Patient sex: M
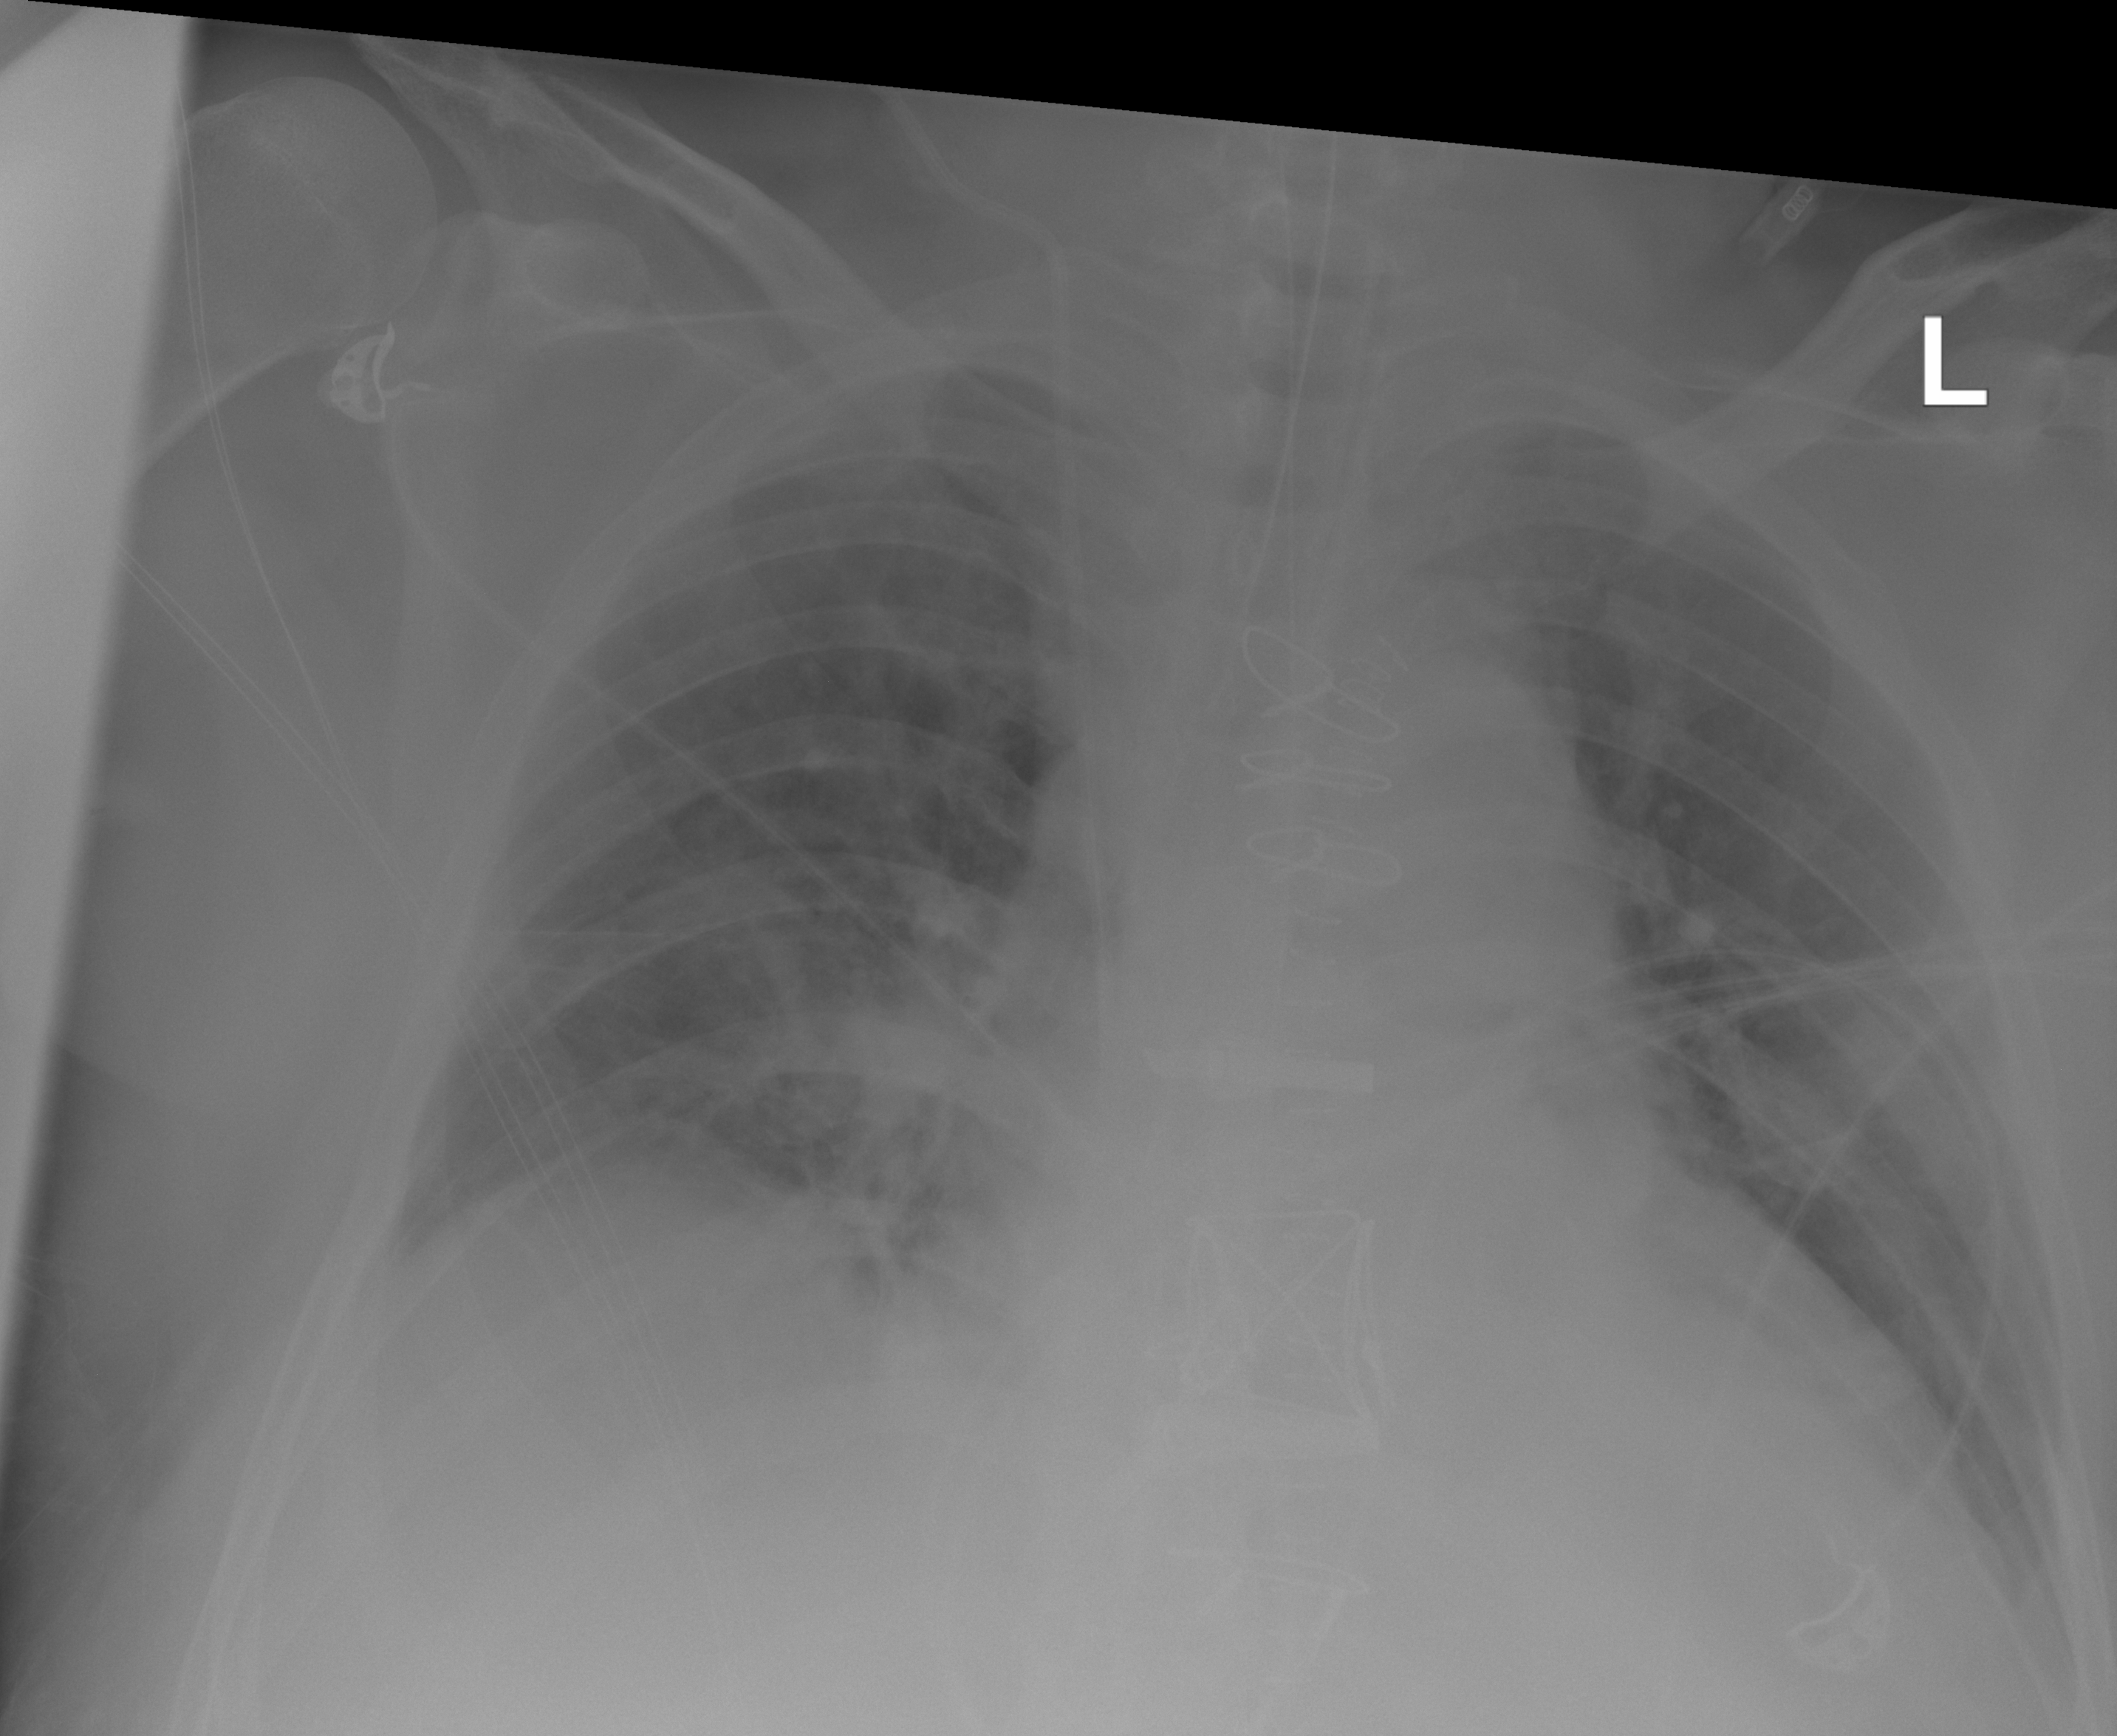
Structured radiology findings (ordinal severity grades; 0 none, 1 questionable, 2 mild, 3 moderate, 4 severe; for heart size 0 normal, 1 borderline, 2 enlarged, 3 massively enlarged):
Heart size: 2
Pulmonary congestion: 1
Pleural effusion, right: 0
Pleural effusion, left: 0
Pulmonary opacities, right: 1
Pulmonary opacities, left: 0
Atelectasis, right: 1
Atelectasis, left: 0